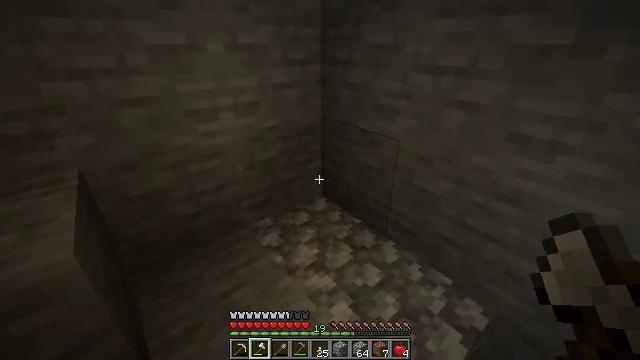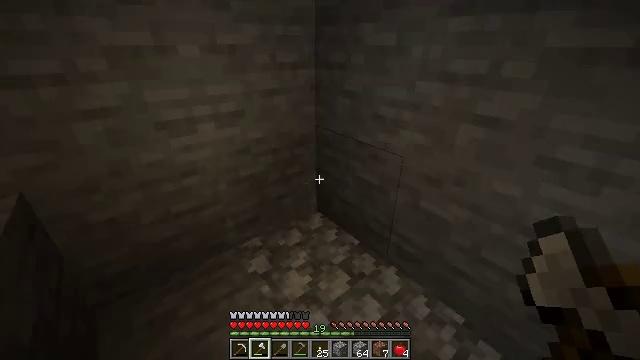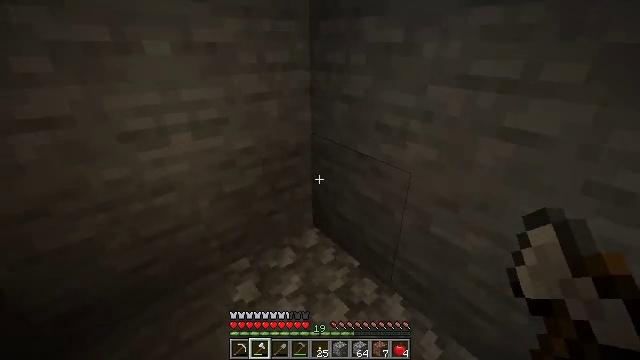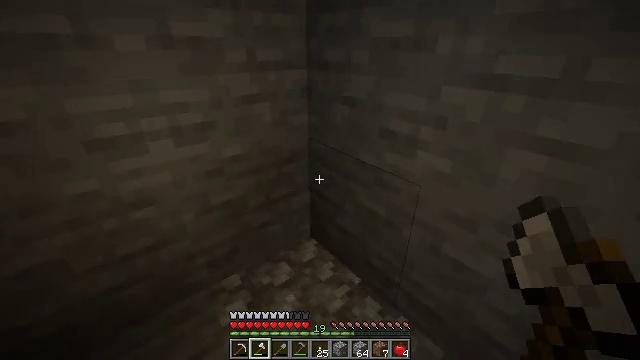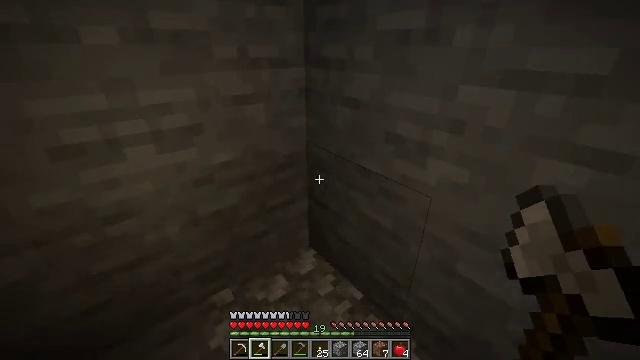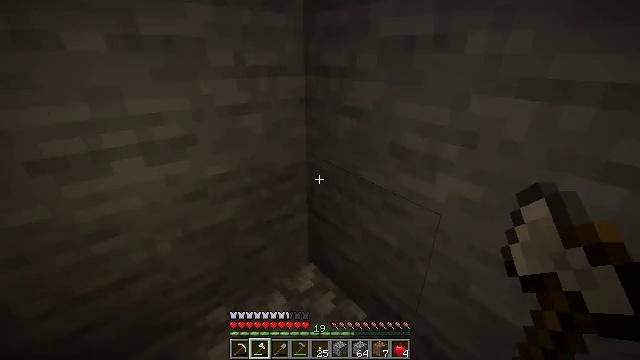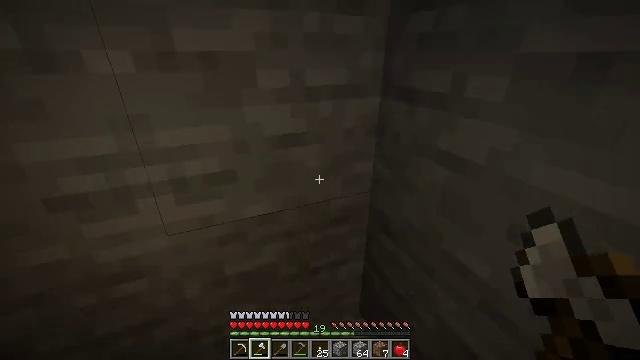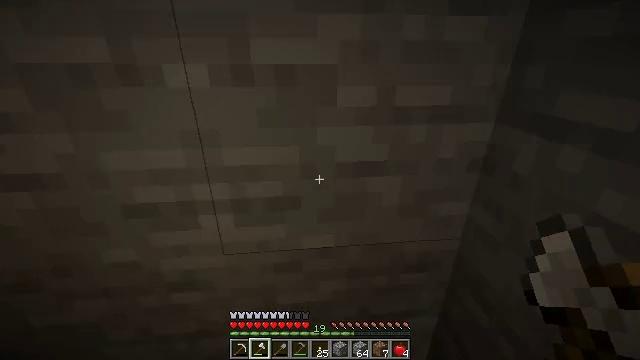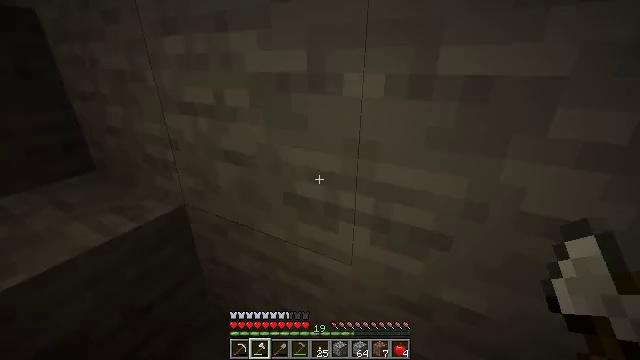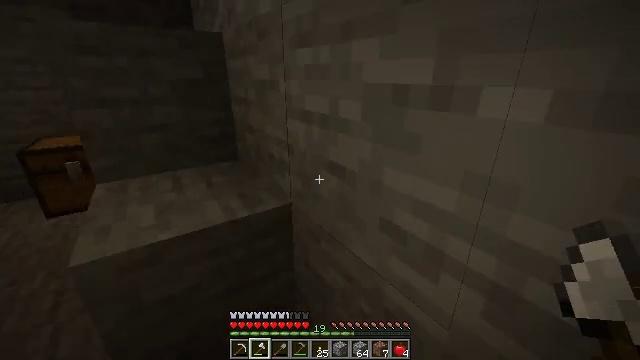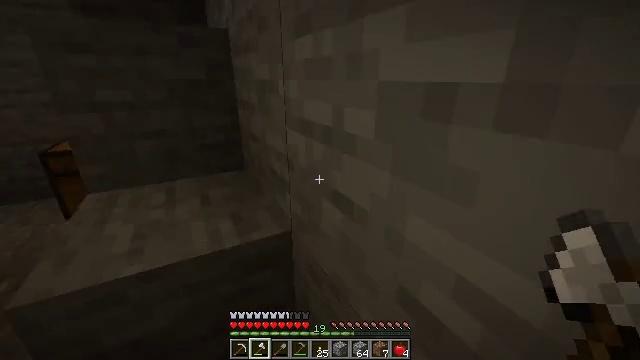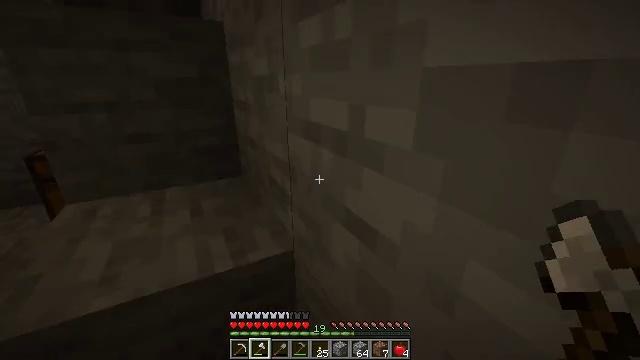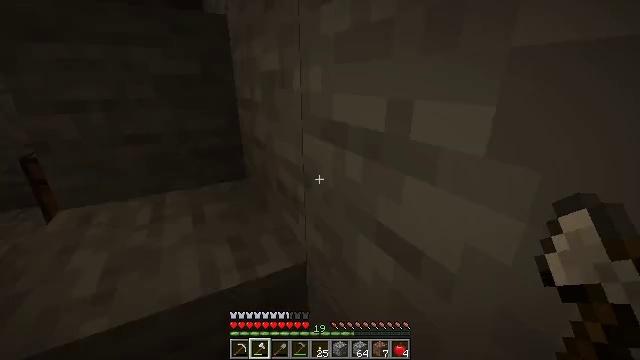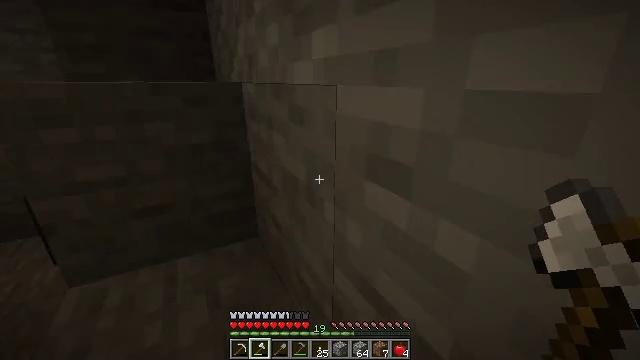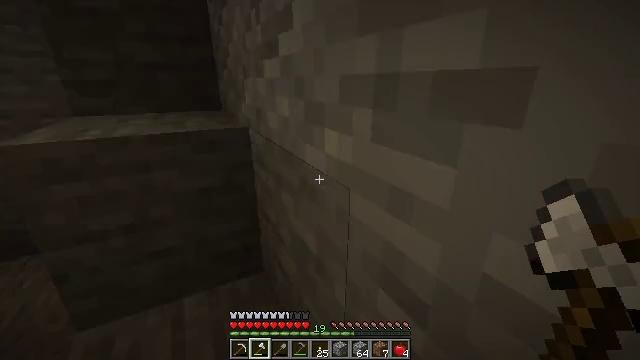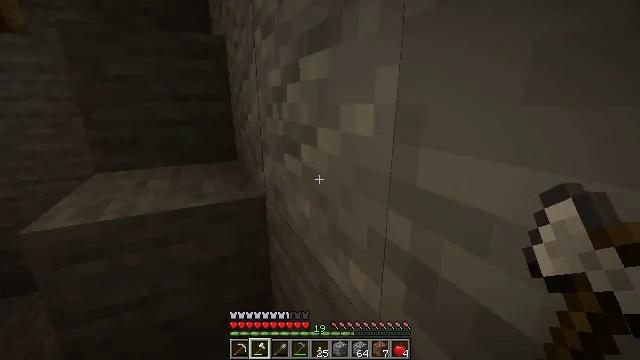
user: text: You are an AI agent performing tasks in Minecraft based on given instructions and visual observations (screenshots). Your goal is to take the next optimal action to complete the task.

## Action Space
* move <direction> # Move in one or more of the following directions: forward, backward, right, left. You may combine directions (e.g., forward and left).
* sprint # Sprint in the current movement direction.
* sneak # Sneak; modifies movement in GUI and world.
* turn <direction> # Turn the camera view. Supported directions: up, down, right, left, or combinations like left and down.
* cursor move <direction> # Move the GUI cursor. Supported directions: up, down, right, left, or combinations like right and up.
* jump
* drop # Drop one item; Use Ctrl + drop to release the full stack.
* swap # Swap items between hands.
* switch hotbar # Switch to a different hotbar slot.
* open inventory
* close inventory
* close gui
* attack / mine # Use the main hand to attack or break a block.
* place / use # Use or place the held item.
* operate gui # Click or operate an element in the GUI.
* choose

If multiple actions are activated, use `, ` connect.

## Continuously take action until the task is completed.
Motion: motion action
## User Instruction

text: Craft the diamond chestplate with diamonds.
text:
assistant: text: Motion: move forward
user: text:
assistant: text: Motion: move forward
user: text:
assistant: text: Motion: move forward
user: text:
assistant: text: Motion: move forward
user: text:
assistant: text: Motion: move forward, turn up
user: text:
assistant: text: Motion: move forward, turn left
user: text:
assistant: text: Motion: move forward, turn left and up
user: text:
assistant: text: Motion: move forward, turn left and up
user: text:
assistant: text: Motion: move forward, turn left and up
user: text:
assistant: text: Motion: move forward, turn left
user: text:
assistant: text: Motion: move forward
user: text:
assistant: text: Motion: move forward
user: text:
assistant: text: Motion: move forward, jump
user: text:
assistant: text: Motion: move forward, jump
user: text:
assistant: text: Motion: move forward, turn left and up, jump
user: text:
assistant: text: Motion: move forward, turn left and up, jump
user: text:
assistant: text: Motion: move forward, turn left and up
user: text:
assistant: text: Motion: move forward, turn left and up
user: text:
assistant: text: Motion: move forward, turn left and up, jump
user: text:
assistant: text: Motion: move forward, jump
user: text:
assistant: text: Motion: move forward, jump
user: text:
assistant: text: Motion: move forward
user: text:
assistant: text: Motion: move forward
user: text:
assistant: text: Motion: move forward, jump
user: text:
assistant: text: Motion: move forward, turn up, jump
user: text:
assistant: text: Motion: move forward, jump
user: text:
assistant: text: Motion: move forward, turn right and up, jump
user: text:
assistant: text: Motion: move forward, turn right and up
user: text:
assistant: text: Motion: move forward, jump
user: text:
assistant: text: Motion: move forward, jump